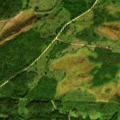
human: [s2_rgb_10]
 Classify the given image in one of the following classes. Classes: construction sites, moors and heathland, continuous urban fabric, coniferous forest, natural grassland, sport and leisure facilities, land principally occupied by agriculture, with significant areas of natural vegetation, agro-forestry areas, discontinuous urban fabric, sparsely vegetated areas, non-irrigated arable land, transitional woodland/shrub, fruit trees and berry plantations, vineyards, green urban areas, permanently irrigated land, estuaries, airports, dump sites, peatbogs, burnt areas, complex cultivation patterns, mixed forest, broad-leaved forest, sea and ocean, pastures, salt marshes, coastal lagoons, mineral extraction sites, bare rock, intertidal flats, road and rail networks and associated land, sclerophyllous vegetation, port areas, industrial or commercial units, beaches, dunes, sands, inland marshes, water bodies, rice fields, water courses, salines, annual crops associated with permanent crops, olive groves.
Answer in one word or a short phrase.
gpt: coniferous forest, transitional woodland/shrub